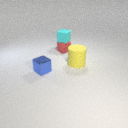
small blue metal cube in front of large yellow rubber cylinder